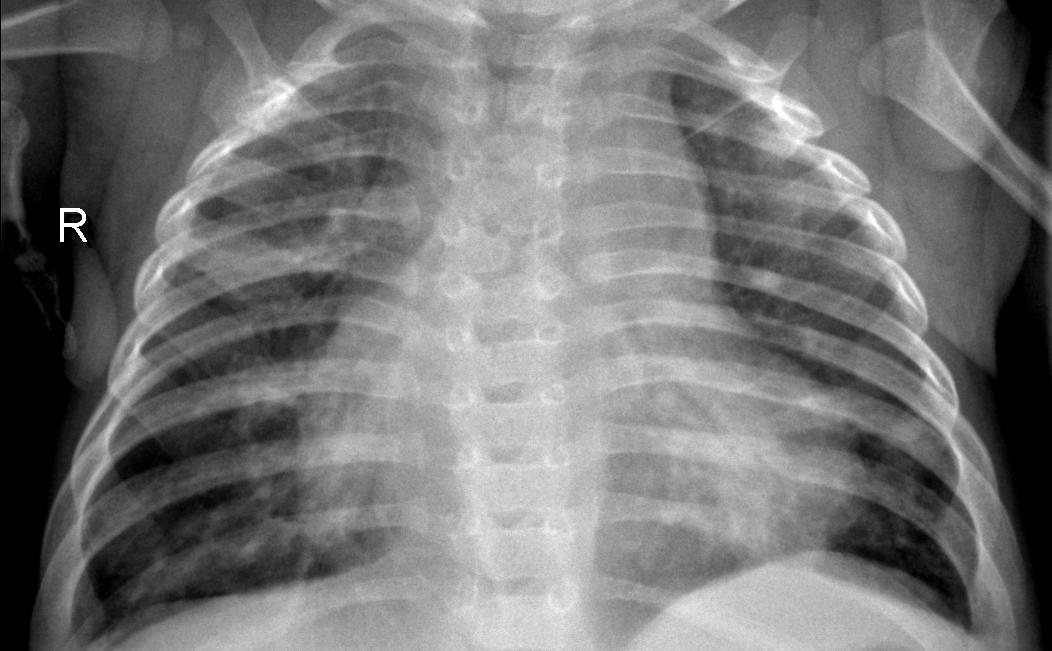
Diagnosis: PNEUMONIA